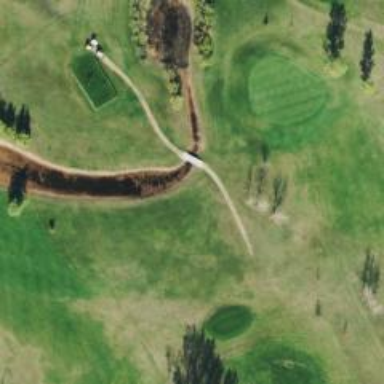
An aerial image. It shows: Footway that resembles golf path.